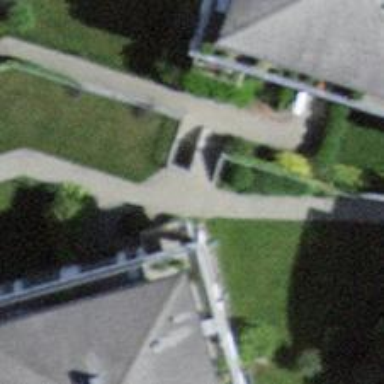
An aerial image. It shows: Concrete steps.